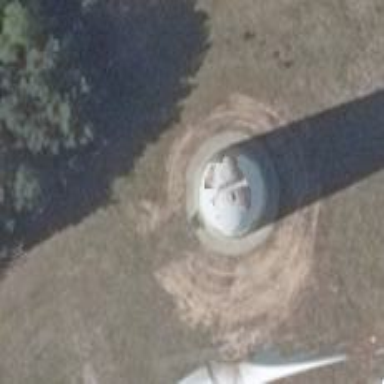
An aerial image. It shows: Wind power generator.